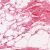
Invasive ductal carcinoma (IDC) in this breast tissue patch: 0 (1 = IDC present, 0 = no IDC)